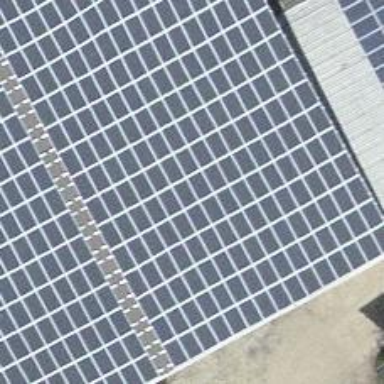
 consisting of solar photovoltaic panels."